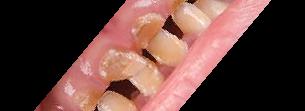
Condition: hypodontia